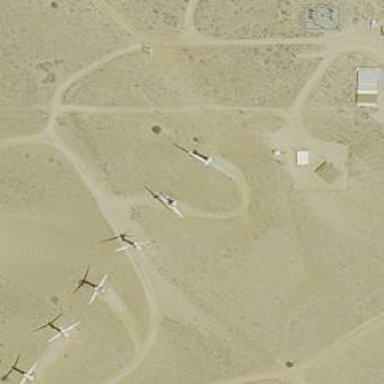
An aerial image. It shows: Wind power generator utilizing wind turbines.